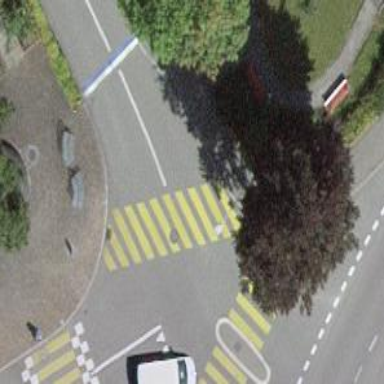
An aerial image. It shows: Zebra crossing on the road.